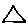
Label: triangle